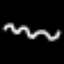
Label: squiggle